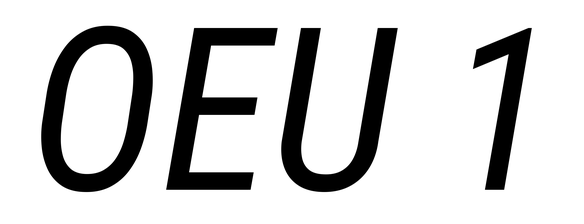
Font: Roboto-Italic_Condensed_Italic